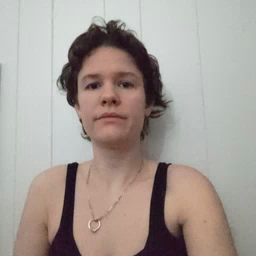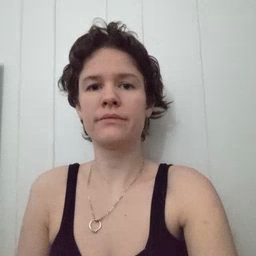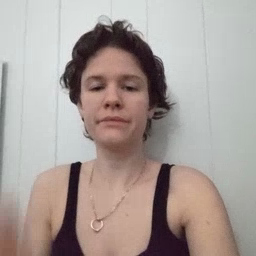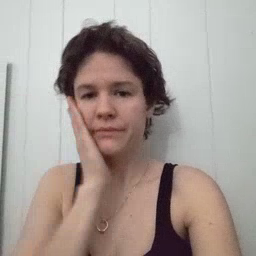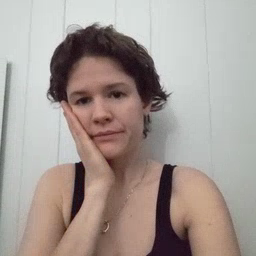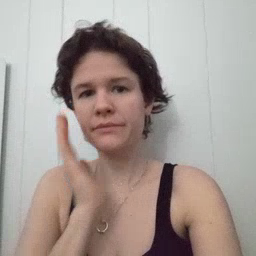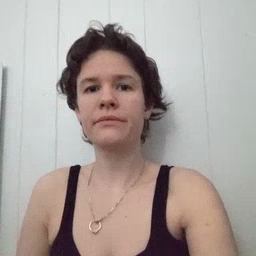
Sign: bed